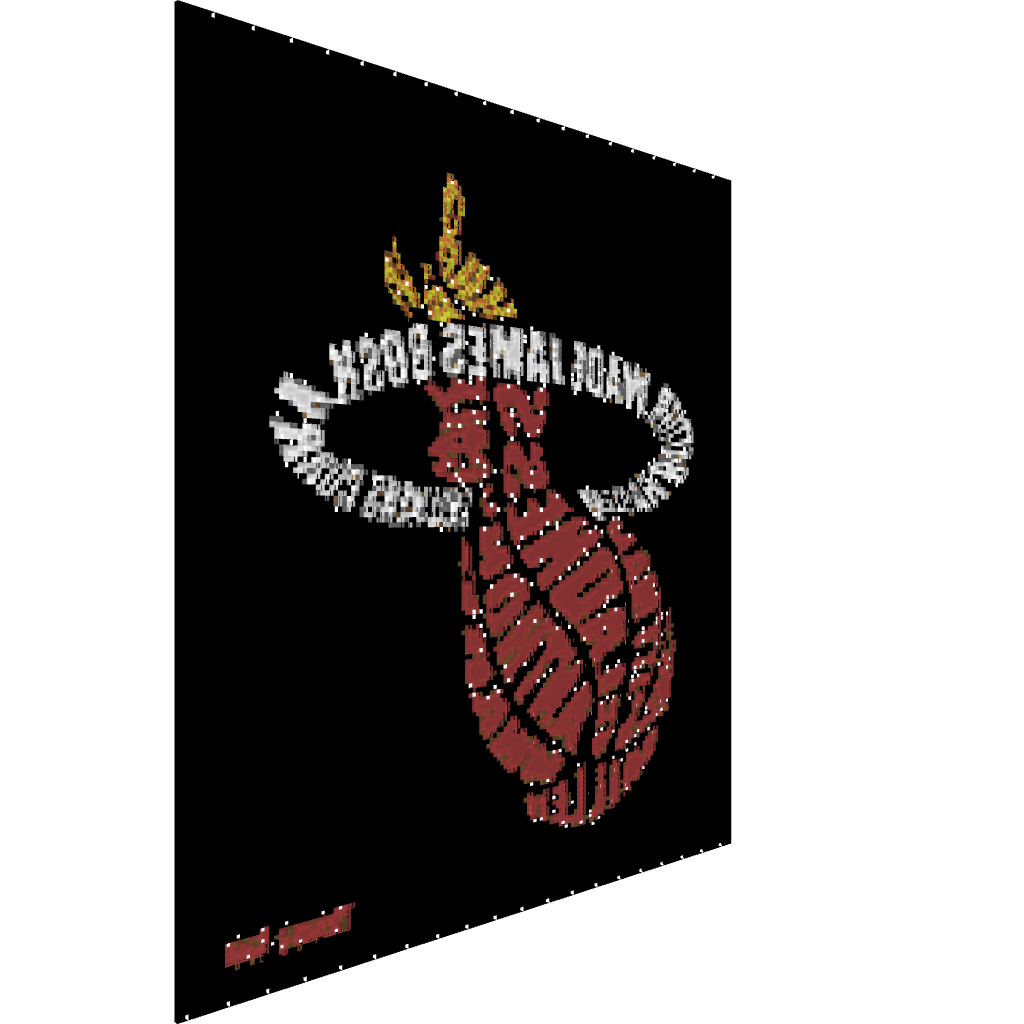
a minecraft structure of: Miami Heat Logo good quality